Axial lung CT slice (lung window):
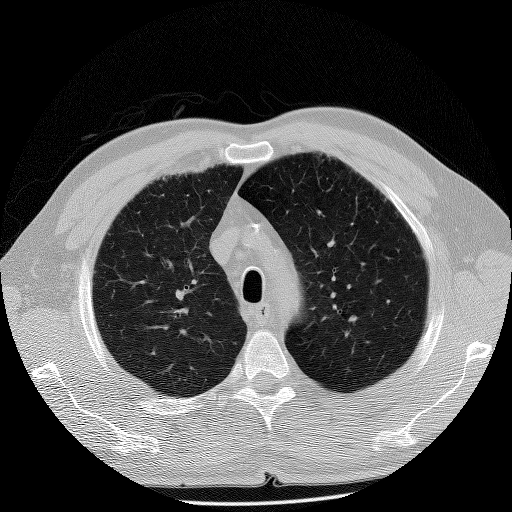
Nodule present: no